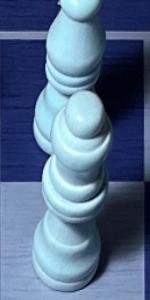
Label: Queen_White